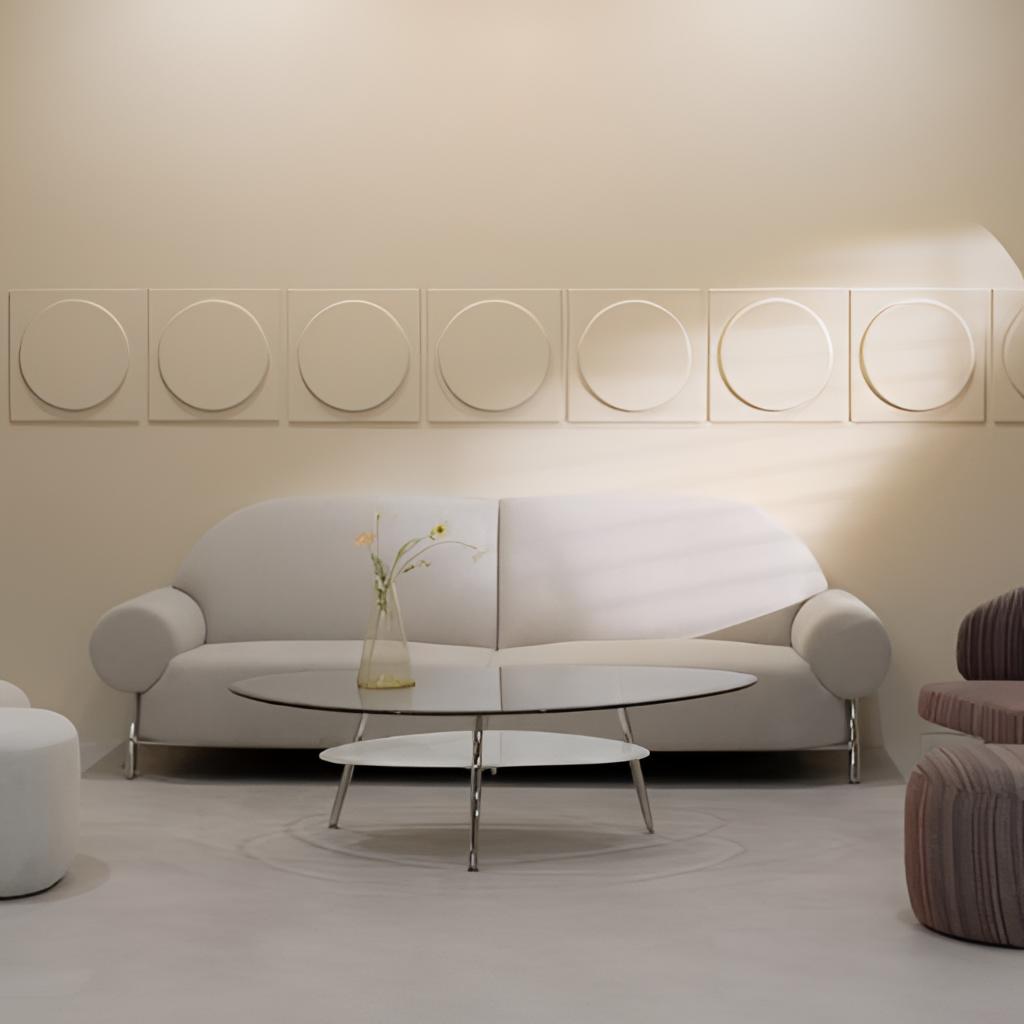
beige fabric sofa, living room, beige tile flooring, beige paint wallpaper, with circular embossed pattern, modern